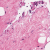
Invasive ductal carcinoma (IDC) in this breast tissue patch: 0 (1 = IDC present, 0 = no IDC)